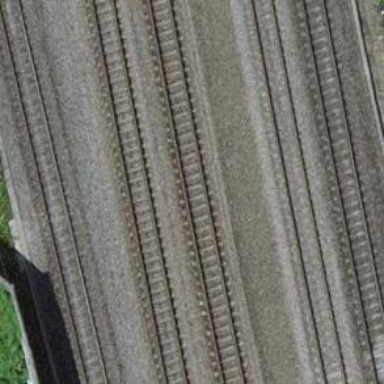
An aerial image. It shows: Single railway track with electrified contact line.